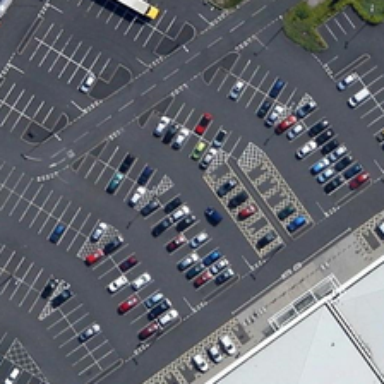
Many cars are in a parking lot with many empty parking spaces .